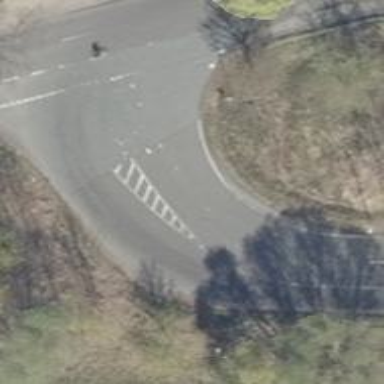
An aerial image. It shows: Unclassified road with asphalt surface and lane markings.